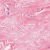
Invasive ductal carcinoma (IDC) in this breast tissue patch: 0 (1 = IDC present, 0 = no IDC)